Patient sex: M
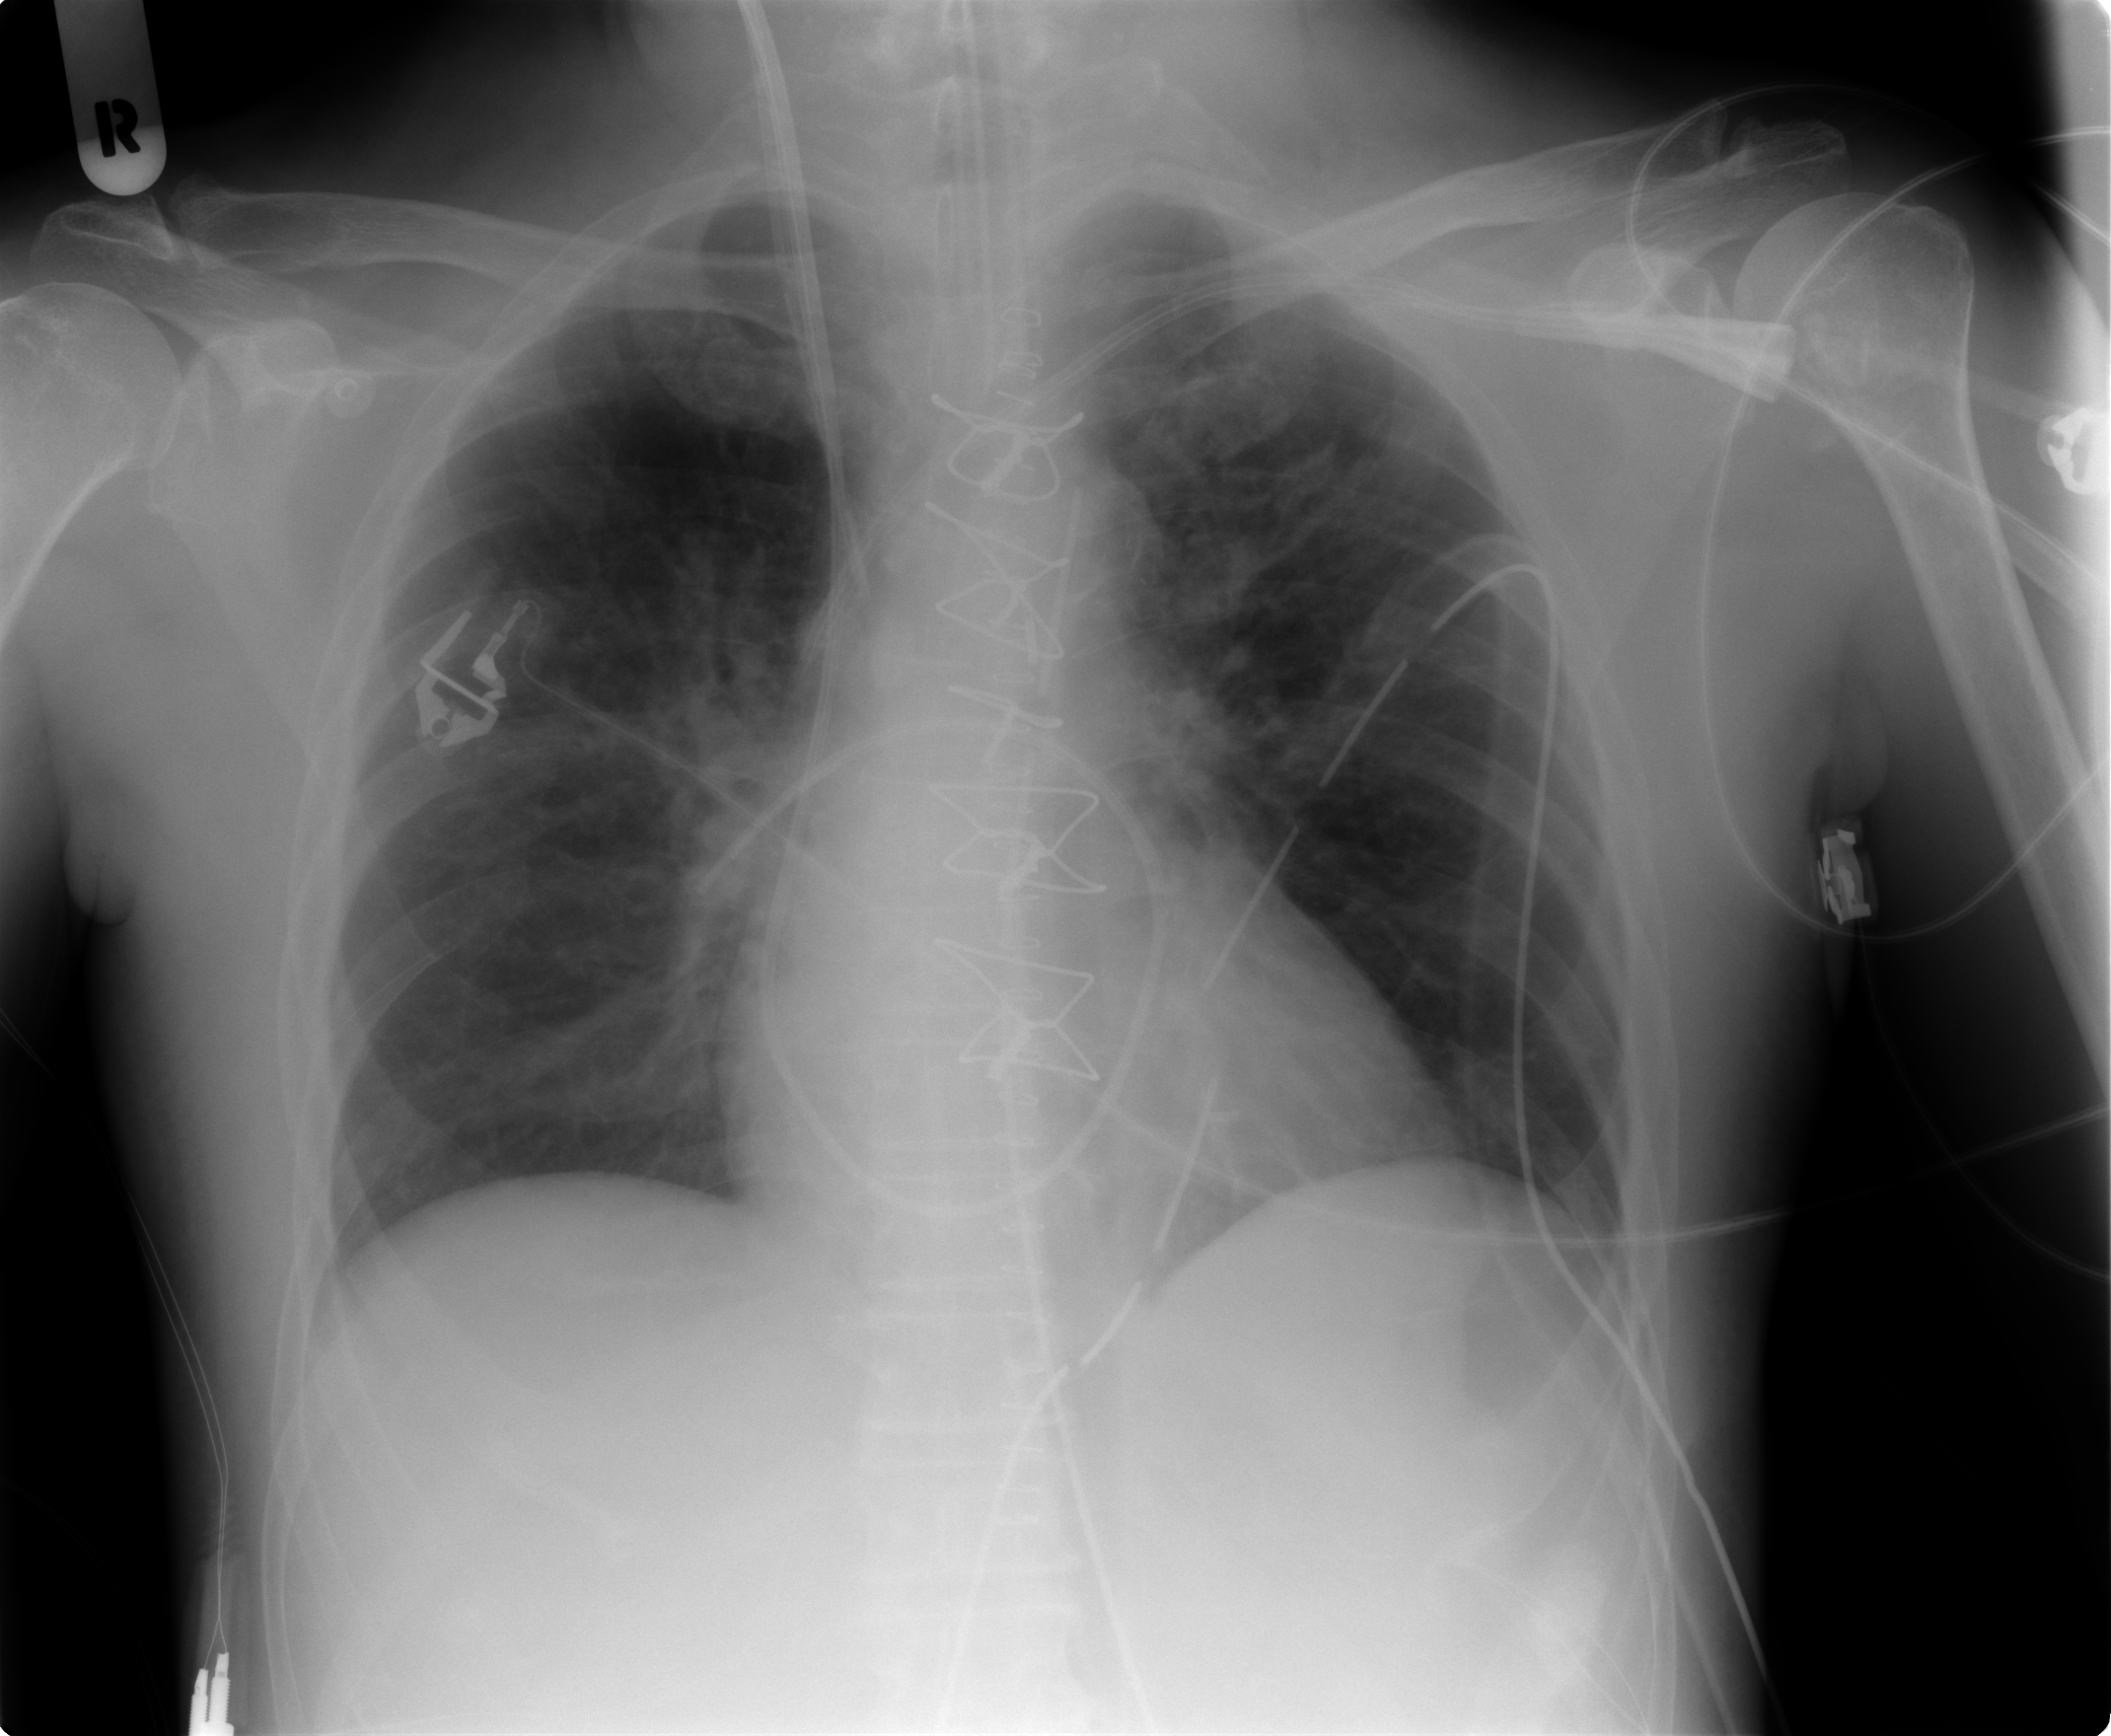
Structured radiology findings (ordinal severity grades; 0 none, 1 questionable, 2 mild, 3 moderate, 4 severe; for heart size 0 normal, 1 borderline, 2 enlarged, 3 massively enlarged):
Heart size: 0
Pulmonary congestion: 2
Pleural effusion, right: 0
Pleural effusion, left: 0
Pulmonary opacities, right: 0
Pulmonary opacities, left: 0
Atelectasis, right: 2
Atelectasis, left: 0